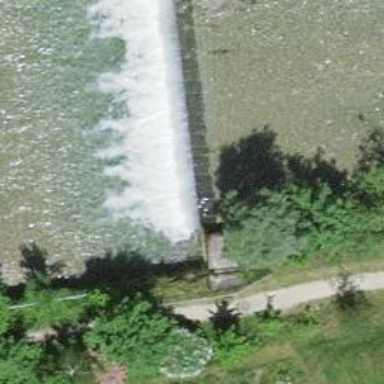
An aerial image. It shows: Weir along the waterway.